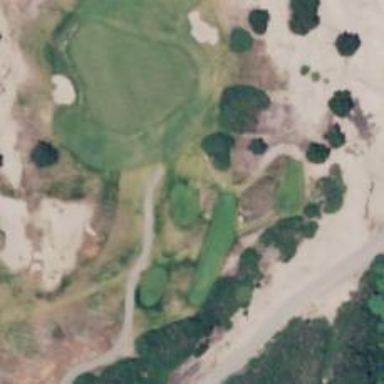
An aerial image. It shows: Path used for both walking and golf.